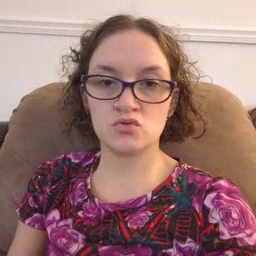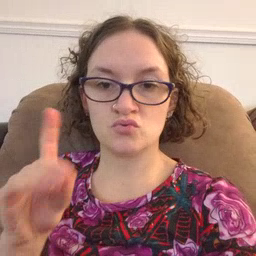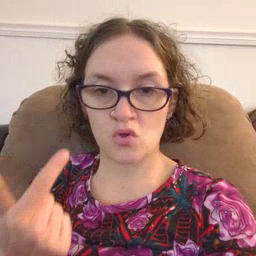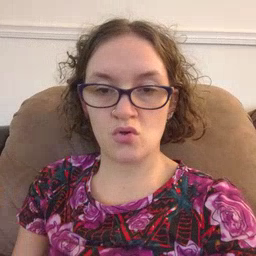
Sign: dog